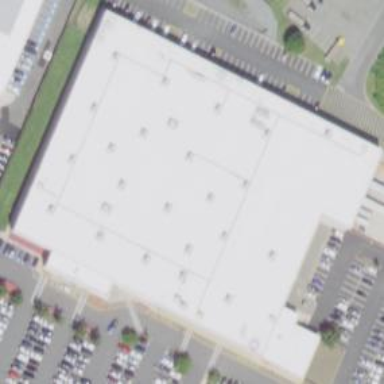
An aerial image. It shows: Wholesale shop housed in building.